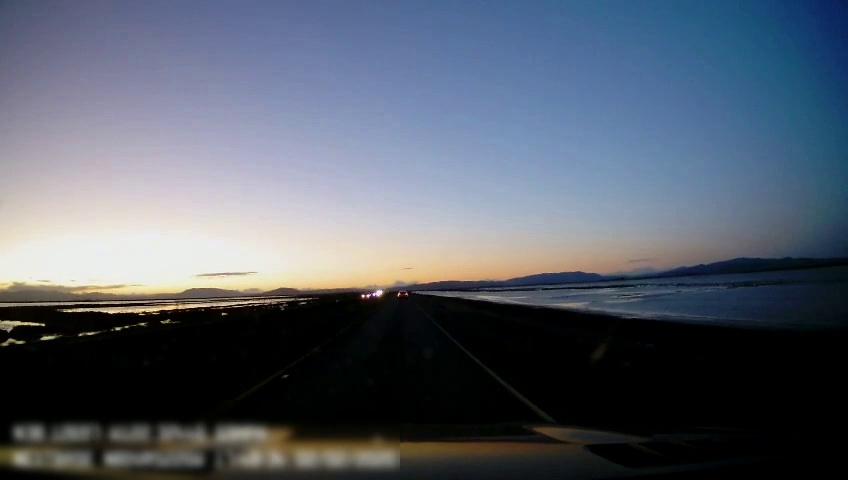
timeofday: Dusk/Dawn/Twilight
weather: Sunny
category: Drivable Space
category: Vehicles | Car
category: Vehicles | Car
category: Lanes | Current Lane
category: Lanes | Current Lane